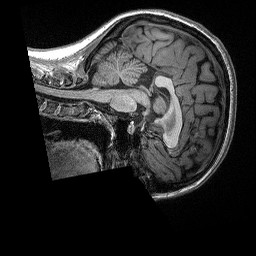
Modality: T1w
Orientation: sagittal
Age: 18
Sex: female
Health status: healthy
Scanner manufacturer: siemens
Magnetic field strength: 3 T
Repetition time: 2.3 s
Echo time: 0.00298 s